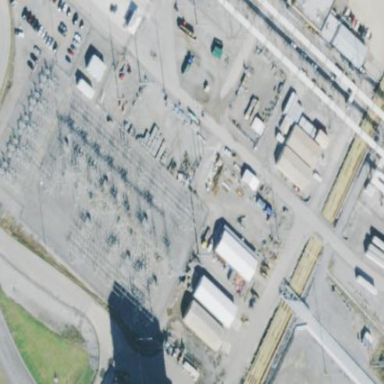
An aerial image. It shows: Outdoor substation at the transmission level.